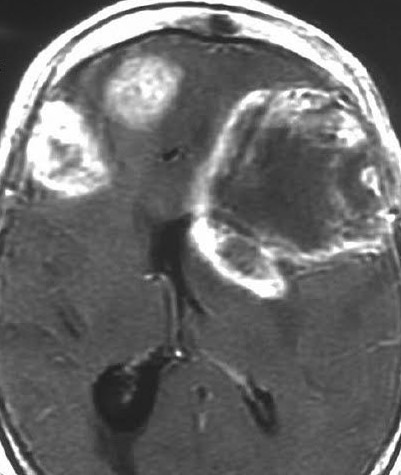
Label: glioma